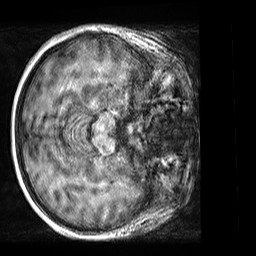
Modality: T1w
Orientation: axial
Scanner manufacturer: siemens
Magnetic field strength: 3 T
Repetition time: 2.5 s
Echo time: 0.00299 s